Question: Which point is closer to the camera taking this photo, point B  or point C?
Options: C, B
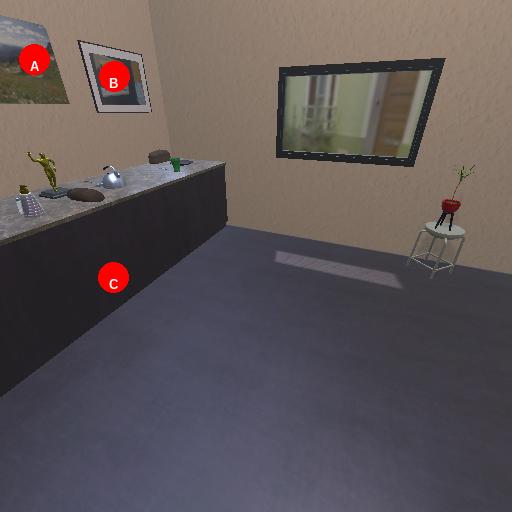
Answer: C